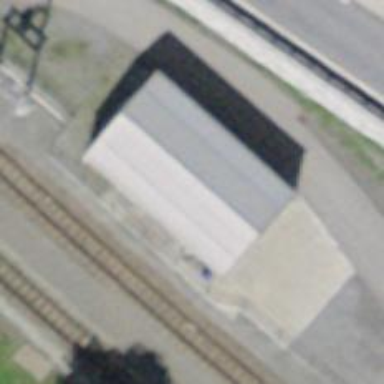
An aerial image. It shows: Railway service station.